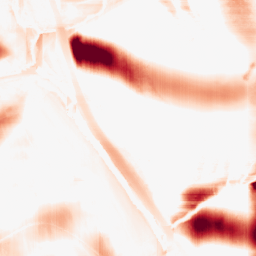
Category: morphological
Decomposition family: morphological_square
Decomposition parameters: operation: opening
size: 50
Upsampling method: bicubic
Upsampling parameters: scale: 8
Upsampling scale: 8